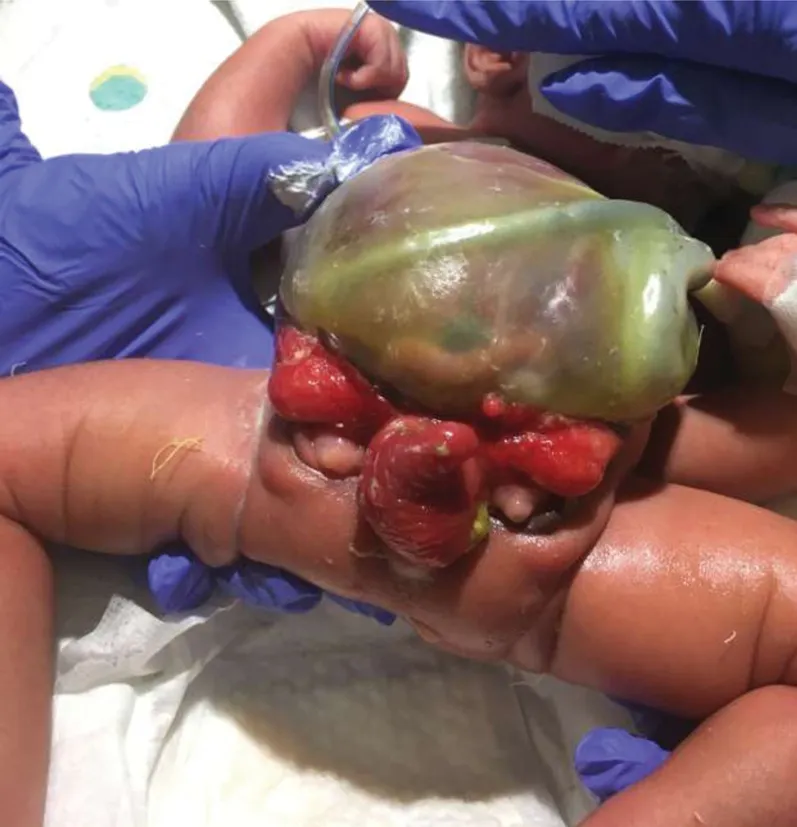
Day of life 1: Inferior aspect with bladder plates and intussuscepted ileum at cecal plate and large omphalocele.
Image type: medical_photograph (other_medical_photograph)